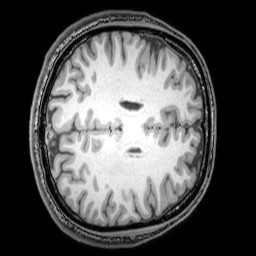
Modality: T1w
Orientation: axial
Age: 23
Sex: male
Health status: healthy
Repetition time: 0.081 s
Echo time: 0.037 s